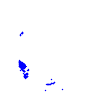
Particle: pion